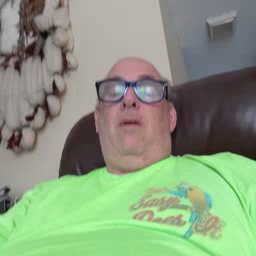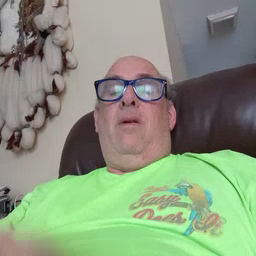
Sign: face